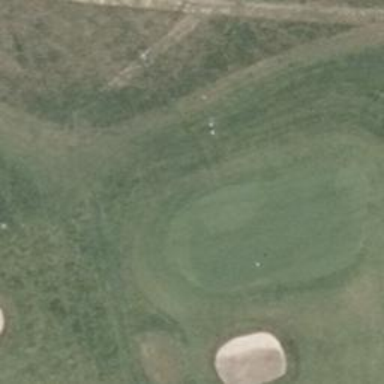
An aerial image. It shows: Golf green.